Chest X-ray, AP view. Patient: 21 years old, sex M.
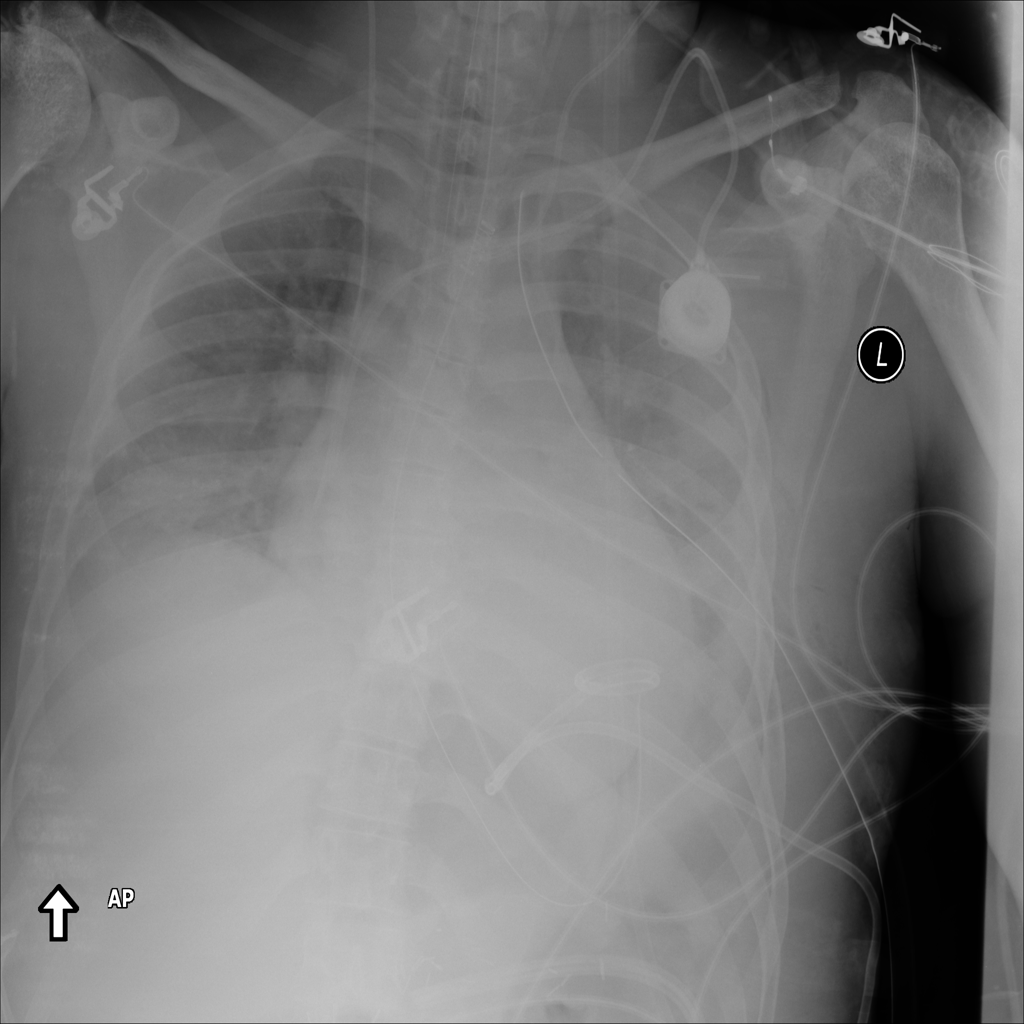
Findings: No Finding